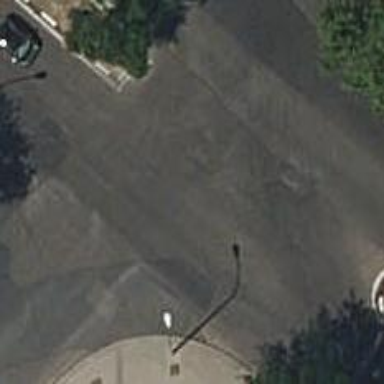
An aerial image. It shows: Asphalt road classified as tertiary.